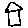
Label: house